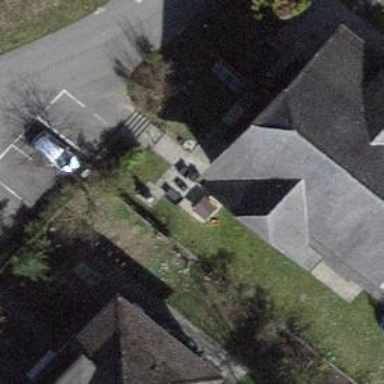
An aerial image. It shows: Building with tiled roof.